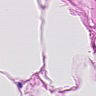
Metastatic tissue present: no